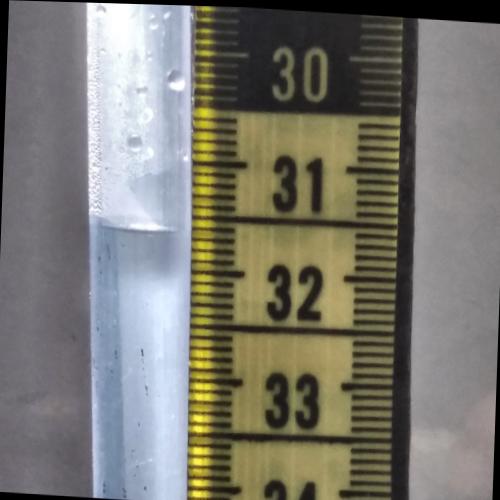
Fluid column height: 31.6 cm